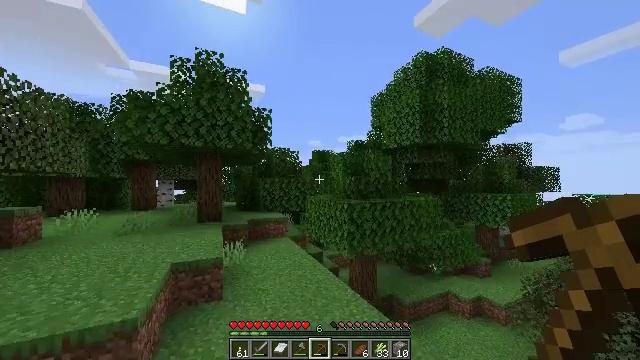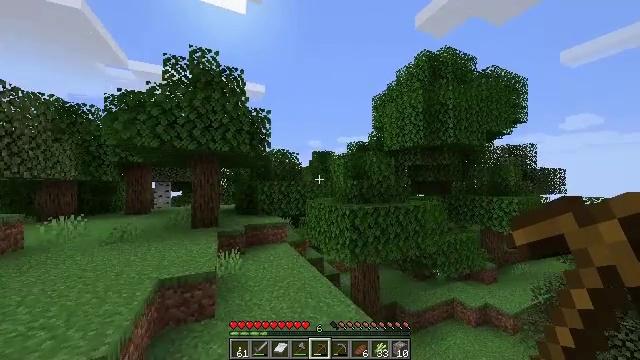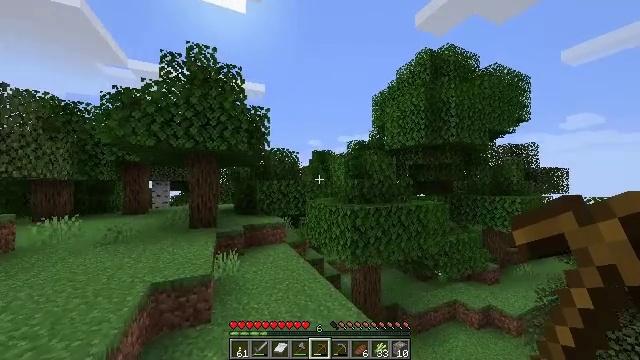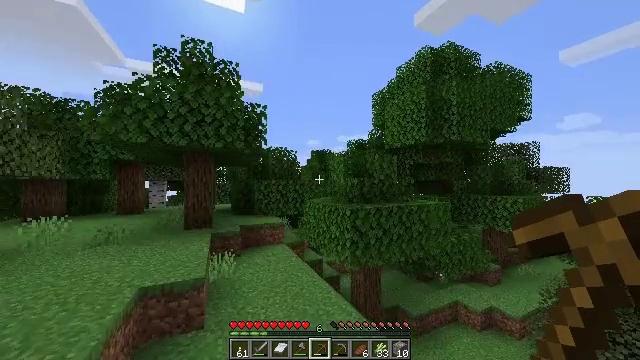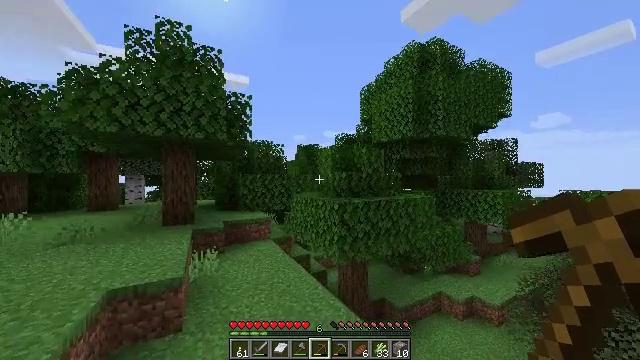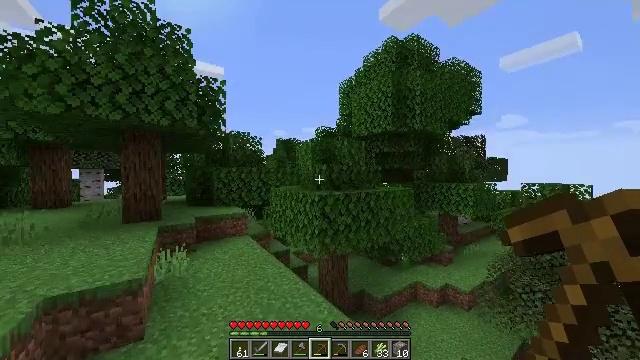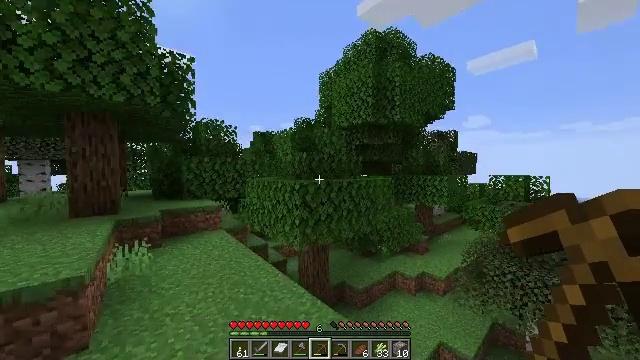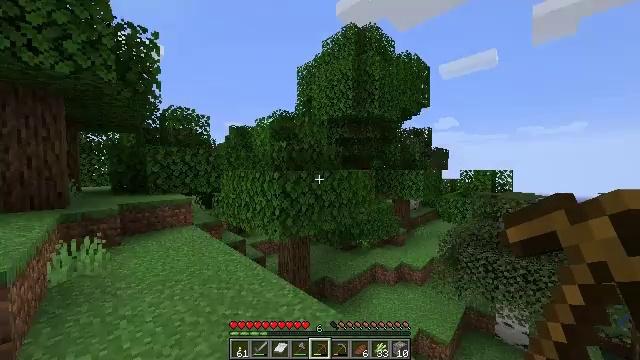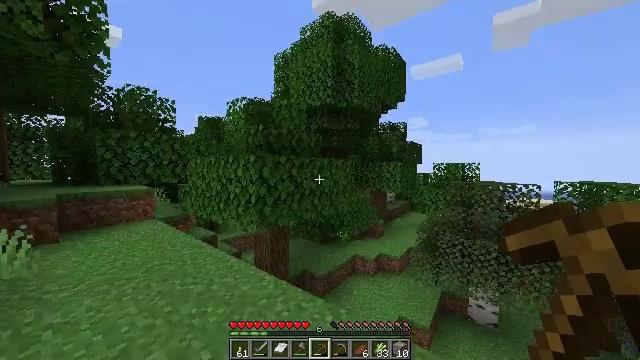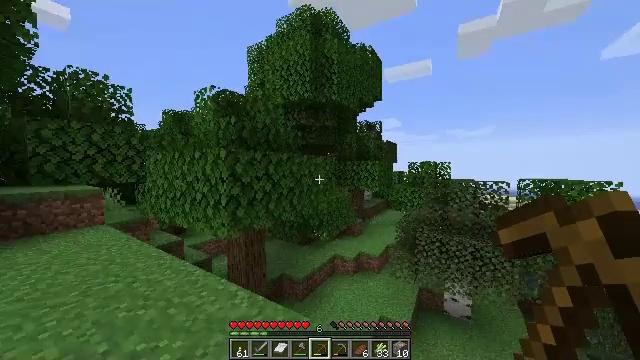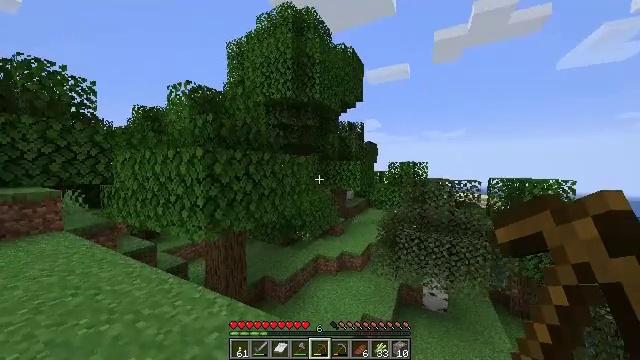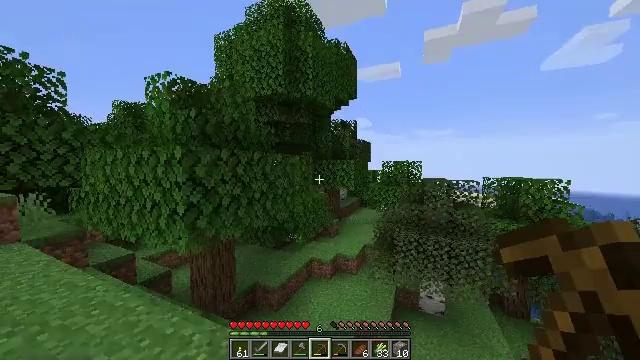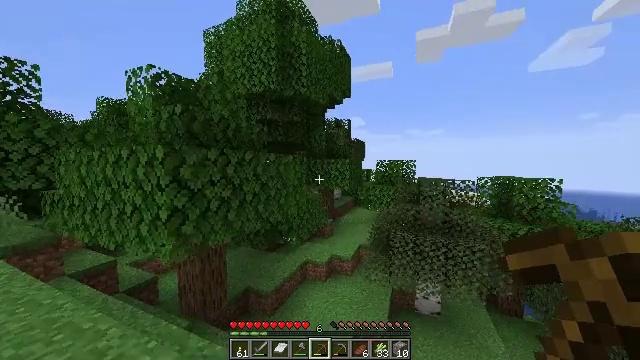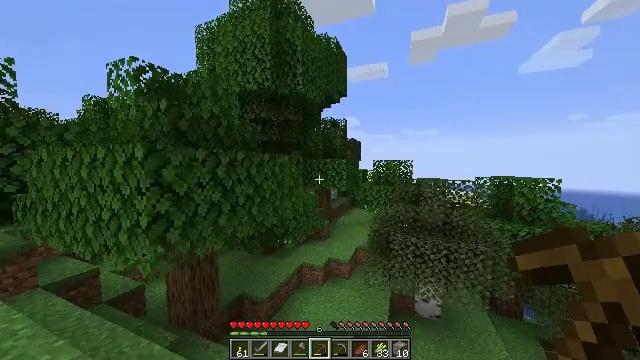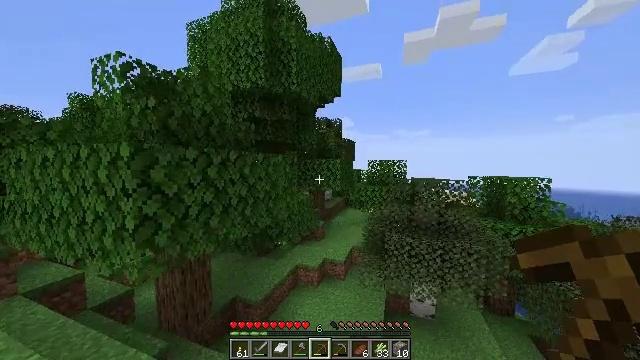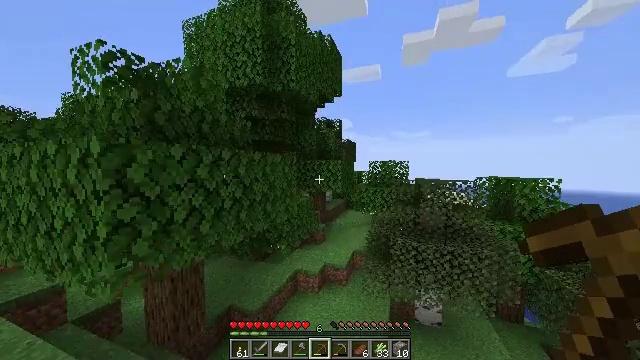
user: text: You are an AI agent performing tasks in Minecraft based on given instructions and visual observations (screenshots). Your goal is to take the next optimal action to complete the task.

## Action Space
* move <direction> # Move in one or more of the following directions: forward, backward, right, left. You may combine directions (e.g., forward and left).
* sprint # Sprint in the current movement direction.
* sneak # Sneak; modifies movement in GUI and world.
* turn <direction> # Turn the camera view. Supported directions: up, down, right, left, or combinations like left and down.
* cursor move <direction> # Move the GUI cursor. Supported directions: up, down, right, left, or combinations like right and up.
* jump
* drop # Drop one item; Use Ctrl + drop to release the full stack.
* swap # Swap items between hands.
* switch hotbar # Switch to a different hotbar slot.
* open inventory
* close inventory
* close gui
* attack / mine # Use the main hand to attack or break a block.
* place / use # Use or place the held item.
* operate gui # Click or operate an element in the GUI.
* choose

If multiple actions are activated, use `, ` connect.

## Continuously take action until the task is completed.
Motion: motion action
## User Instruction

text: Break oak leaves from the trees.
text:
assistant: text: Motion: move forward, sprint, jump
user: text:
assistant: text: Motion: move forward, sprint, jump
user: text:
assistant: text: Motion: move forward, sprint
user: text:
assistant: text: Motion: move forward, sprint, turn right and down
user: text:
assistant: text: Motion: move forward, sprint, turn right and down
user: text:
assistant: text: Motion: move forward, sprint, turn right
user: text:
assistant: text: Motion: move forward, sprint, turn right
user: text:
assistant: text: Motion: move forward, sprint, turn right
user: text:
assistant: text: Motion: move forward, sprint, turn right
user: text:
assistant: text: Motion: move forward, sprint, turn right
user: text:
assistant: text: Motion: move forward, sprint, turn right
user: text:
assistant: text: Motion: move forward, sprint, turn right
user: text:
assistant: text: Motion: move forward, sprint, turn right
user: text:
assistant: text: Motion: move forward, sprint, turn right
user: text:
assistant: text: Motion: move forward, sprint
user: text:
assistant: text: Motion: move forward, sprint
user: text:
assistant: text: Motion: move forward, sprint
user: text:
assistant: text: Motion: move forward, sprint
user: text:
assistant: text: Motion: move forward, sprint, turn left and down
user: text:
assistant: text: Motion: move forward, sprint, turn left
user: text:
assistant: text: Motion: move forward, sprint, turn left
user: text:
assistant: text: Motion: move forward, sprint, turn left and up
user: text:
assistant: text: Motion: move forward, sprint, turn left and up
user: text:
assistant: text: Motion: move forward, sprint, turn left and up
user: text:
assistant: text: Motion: move forward, sprint, turn left
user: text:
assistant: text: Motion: move forward, sprint
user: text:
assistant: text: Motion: move forward, sprint
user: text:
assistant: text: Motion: move forward, sprint
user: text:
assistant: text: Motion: move forward, sprint
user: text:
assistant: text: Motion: move forward, sprint